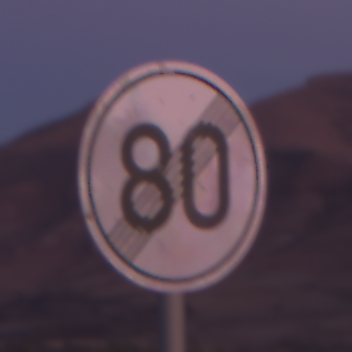
Verkehrszeichen: EndeGeschwindigkeit80
Umgebung: Outdoor, Nature
Tageszeit: Dawn
Wetter: PartlyCloudy
Licht: Natural
Jahreszeit: NotSpecified
Kontrast: MediumContrast